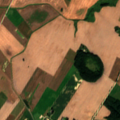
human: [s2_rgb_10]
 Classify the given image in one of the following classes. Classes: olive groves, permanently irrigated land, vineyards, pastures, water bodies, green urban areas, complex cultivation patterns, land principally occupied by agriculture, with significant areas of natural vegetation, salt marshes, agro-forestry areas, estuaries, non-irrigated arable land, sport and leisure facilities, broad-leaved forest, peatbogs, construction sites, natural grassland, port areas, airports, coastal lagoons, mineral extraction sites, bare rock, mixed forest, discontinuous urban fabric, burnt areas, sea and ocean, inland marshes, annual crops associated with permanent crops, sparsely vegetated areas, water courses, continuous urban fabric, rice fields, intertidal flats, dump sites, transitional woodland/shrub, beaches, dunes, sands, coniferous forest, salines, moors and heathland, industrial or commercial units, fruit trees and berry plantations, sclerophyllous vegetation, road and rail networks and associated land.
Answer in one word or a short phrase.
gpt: non-irrigated arable land, complex cultivation patterns, broad-leaved forest